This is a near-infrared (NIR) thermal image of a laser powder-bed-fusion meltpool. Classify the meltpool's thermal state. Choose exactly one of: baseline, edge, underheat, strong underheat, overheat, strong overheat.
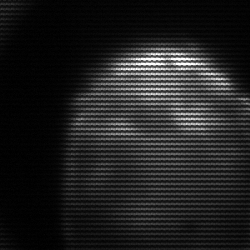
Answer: edge